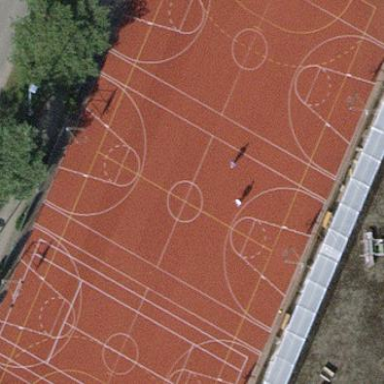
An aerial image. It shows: Basketball court in the leisure land pitch.